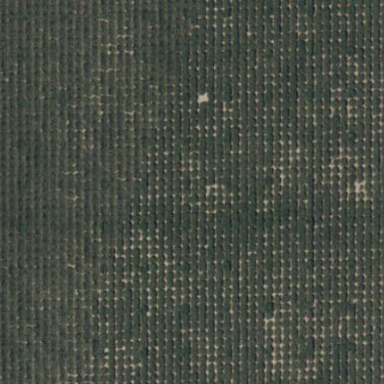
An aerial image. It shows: Orchard filled with persimmon trees.